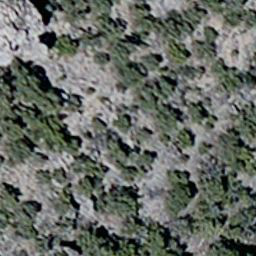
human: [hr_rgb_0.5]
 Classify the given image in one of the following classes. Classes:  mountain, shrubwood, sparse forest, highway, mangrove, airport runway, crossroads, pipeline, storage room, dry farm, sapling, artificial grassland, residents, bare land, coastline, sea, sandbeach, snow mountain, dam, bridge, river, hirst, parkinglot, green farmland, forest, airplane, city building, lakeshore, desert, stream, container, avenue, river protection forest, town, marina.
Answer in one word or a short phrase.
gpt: sparse forest